Question: I have an XML file with thousands of tags to read their text content, as in the screenshot below :

I am trying to read the text content of all the "word" tags using this code :
'''
String filePath = "...";
File xmlFile = new File( filePath );
DocumentBuilderFactory dbf = DocumentBuilderFactory.newInstance();
DocumentBuilder db = dbf.newDocumentBuilder();
Document domObject = db.parse( xmlFile );
domObject.getDocumentElement().normalize();
NodeList categoryNodes = domObject.getElementsByTagName( "category" ); // Get all the <category> nodes.
for (int s = 0; s < categoryNodes.getLength(); s++) { //Loop on the <category> nodes.
String categoryName = categoryNodes.item(s).getAttributes().getNamedItem( "name" ).getNodeValue();
if( selectedCategoryName.equals( categoryName ) ) { //get its words.
NodeList wordsNodes = categoryNodes.item(s).getChildNodes();
for( int i = 0; i < wordsNodes.getLength(); i++ ) {
if( wordsNodes.item( i ).getNodeType() != Node.ELEMENT_NODE ) continue;
String word = wordsNodes.item( i ).getTextContent();
categoryWordsList.add( word ); // Some words are read wrong !!
}
break;
}
}
'''
But for some reason many words are being read in wrong manner, examples :
'''
"AMK6780KBU" is read as "9826</word"
"ASSI.ABR30326" is read as "rd>ASSI.AEP26"
"ASSI.25066" is read as "SI.4268</6"
'''
It might be because the file size is big. If i just add some empty lines or remove some empty lines from the XML file, other words will be read wrong than the ones mentioned above, which is a strange thing !
You can download the XML file from <URL>.
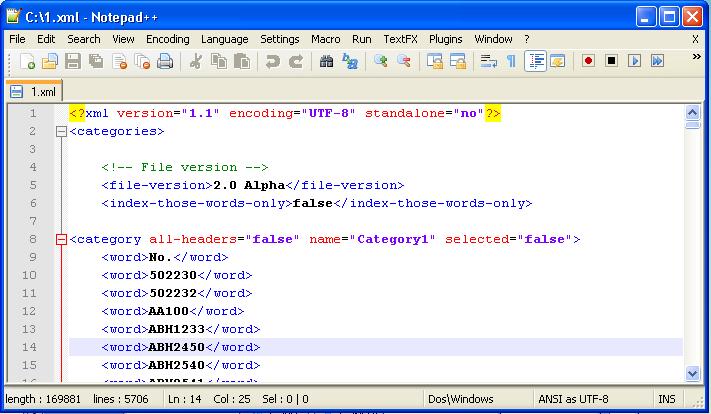
Answer: See below :-)
Changing the XML version from '1.1 -> 1.0' fixed the problem for me. I'm using Java '1.6.0_33' (as @orique pointed out in the comments).
In my tests there are definitely issues with corruption after a certain number of nodes. I narrowed it down to somewhere around 'ASSI.MTK69609'. Removing everything, including that line fixed the corruption of the previous words.
The corruption is also resolved by simply changing the declaration to:
'''
<?xml version="1.0">
'''
and I saw zero corruption using the entire original source XML.
Similarly if you leave the version at '1.1' but remove whitespace nodes from the source, the result is as expected, for example:
'''
<word>ASSI.MTK68490</word>
<word>ASSI.MTK6862617</word>
<word>ASSI.MTK693115</word>
<word>ASSI.MTK69609</word>
'''
results in the desired output and
'''
<word>ASSI.MTK68490</word>
<word>ASSI.MTK6862617</word>
<word>ASSI.MTK693115</word>
<word>ASSI.MTK69609</word>
'''
is corrupted.
Removing some end-of-line "nodes" also corrected the problem, for example
'''
<word>ASSI.MTK693115</word><word>ASSI.MTK69609</word>
'''
So it was all pointing towards a bug, but where...? Eventually it clicked!
The version of Xerces shipped with Java 1.6 (and probably 1.7) is old, old, old and buggy (for example <URL>. In fact, I can break my test class by simply adding:
'''
Document domObject = db.parse( xmlFile );
domObject.normalizeDocument(); // <-- causes following Exception
Exception in thread "main" java.lang.NullPointerException
at com.sun.org.apache.xerces.internal.util.XML11Char.isXML11ValidNCName(XML11Char.java:340)
'''
There have been <URL>, so on a hunch I downloaded the latest version 'Xerces2 Java 2.11.0'.
Simply running with the most recent version resulted in the expected uncorrupted output.
'''
java -classpath .;xercesImpl.jar;xml-apis.jar Foo > foo.txt
'''